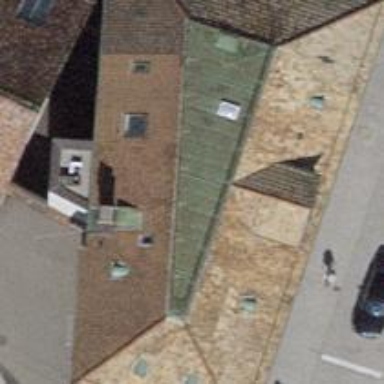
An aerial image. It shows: Furniture shop.